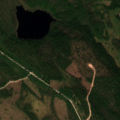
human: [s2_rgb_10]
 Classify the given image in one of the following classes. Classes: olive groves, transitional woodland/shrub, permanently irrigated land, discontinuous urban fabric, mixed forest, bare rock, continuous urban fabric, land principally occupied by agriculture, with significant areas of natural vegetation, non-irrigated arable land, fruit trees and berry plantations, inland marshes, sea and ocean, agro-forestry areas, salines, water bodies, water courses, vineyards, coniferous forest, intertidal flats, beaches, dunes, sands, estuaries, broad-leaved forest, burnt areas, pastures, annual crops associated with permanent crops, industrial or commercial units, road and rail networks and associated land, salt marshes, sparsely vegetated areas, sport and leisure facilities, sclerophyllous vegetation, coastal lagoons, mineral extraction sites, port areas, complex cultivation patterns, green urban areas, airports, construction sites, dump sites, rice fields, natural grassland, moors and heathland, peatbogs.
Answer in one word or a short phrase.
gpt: coniferous forest, mixed forest, transitional woodland/shrub